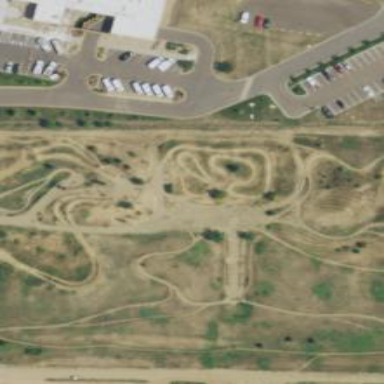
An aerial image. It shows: Cycling pumptrack on cycleway. The track is designated for the sport of cycling.